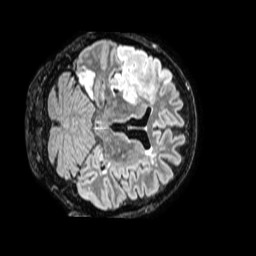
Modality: FLAIR
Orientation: axial
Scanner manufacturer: philips
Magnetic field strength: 1.5 T
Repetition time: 4.8 s
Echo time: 0.3342 s